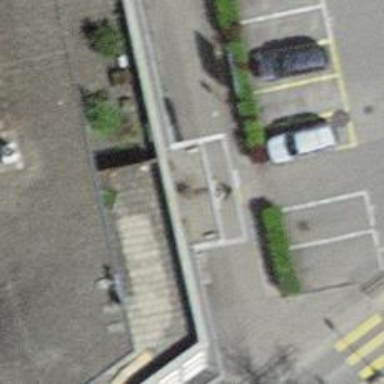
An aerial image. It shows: Post box.